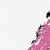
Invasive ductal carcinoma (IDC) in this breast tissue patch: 0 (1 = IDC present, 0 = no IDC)